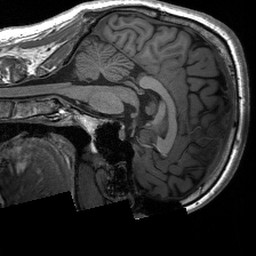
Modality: T1w
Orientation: sagittal
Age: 27
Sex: male
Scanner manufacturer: siemens
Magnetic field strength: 3 T
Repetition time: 2.3 s
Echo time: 0.00233 s